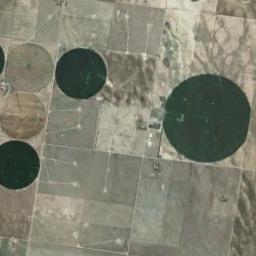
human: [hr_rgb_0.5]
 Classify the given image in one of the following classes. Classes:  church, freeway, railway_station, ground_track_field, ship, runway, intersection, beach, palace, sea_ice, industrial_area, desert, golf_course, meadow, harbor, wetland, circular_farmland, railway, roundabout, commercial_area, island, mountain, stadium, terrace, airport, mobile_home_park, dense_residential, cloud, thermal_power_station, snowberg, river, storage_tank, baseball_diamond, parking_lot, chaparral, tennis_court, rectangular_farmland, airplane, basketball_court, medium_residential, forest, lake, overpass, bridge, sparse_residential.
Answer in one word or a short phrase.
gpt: circular_farmland